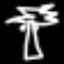
Label: palm tree